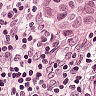
Metastatic tissue present: yes